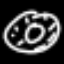
Label: donut